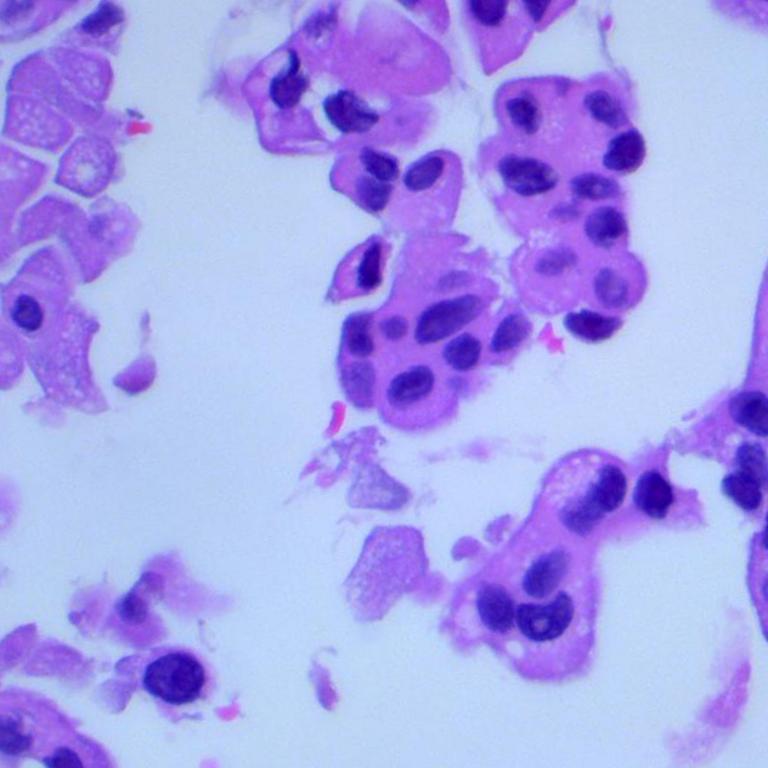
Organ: lung
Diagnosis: adenocarcinomas